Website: home-depot
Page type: customer-info-address
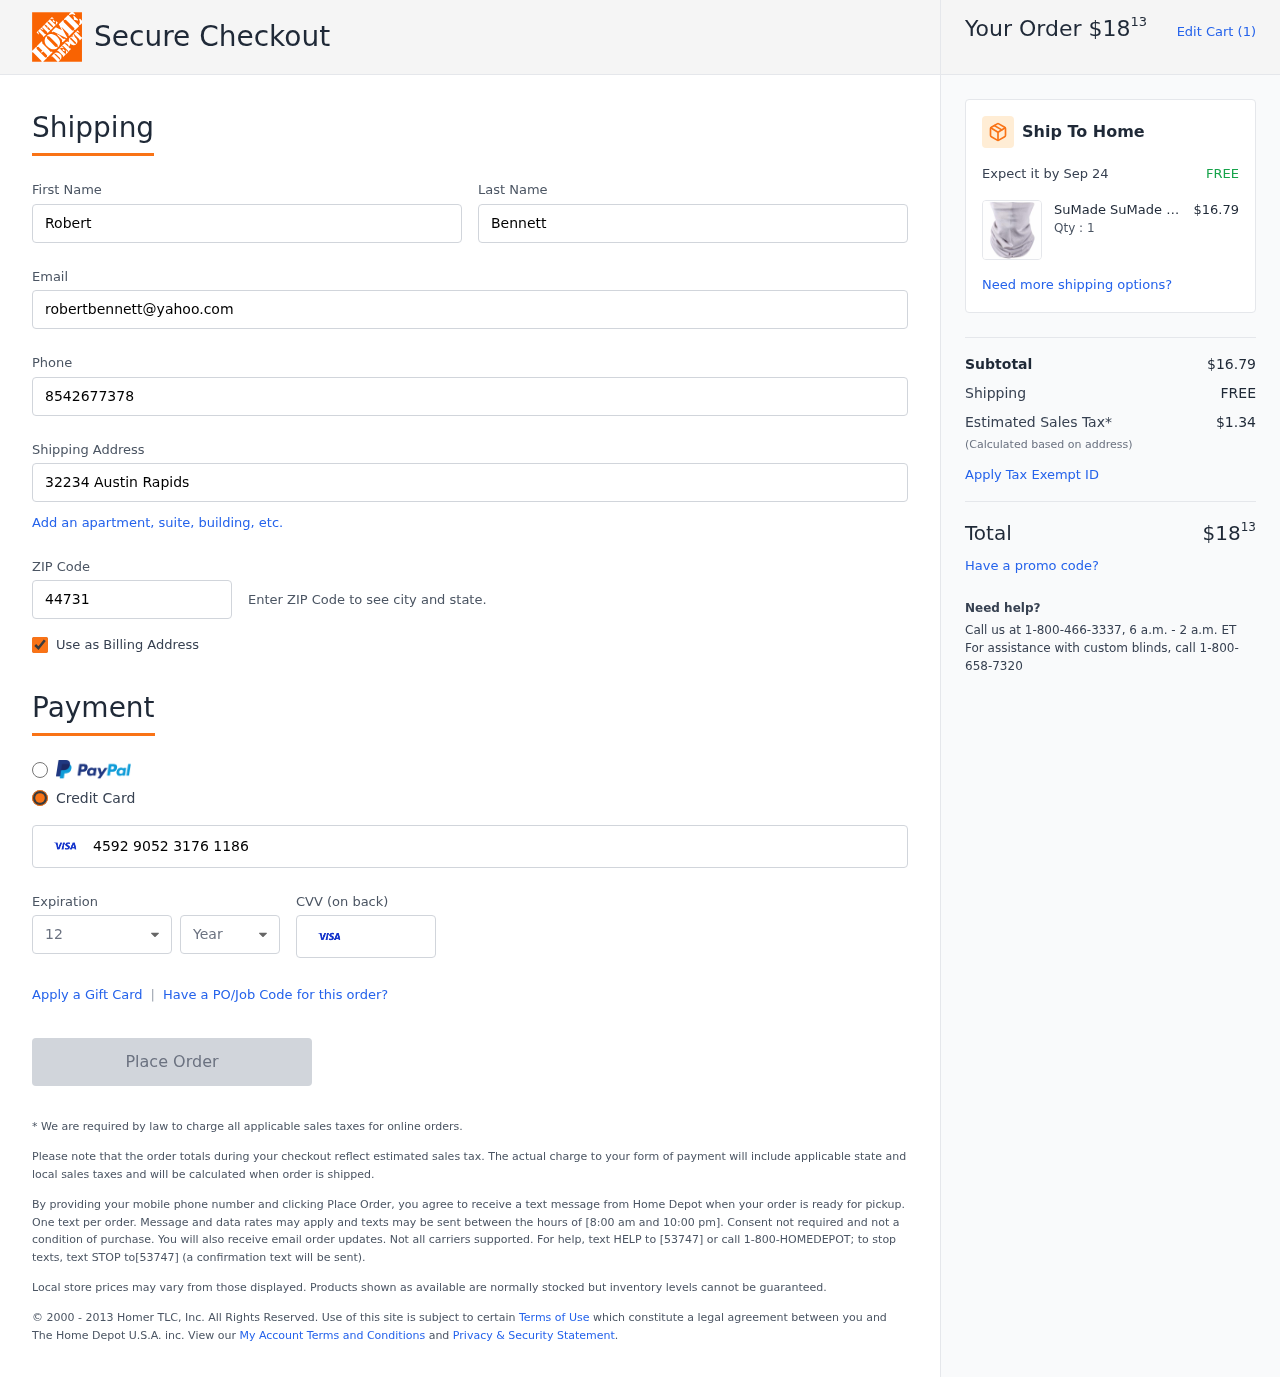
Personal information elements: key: PII_CARD_CVV
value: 591
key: PII_CARD_EXPIRY_MONTH
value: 12
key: PII_CARD_EXPIRY_YEAR
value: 29
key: PII_CARD_NUMBER
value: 4592 9052 3176 1186
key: PII_EMAIL
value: robertbennett@yahoo.com
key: PII_FIRSTNAME
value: Robert
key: PII_LASTNAME
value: Bennett
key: PII_PHONE
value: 8542677378
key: PII_POSTCODE
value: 44731
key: PII_STREET
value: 32234 Austin Rapids
Product elements: key: PRODUCT1_BRAND
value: SuMade
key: PRODUCT1_NAME
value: SuMade Unisex Headwear Face Cover Headband Magic Scarf Neck Gaiter Bandanas
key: PRODUCT1_NAME
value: SuMade Unisex Headwe...
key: PRODUCT1_PRICE
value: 16.79
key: PRODUCT1_QUANTITY
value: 1
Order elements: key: ORDER_TOTAL
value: $1813
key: ORDER_NUM_ITEMS
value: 1
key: ORDER_DELIVERY_DATE
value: Sep 24
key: ORDER_SUBTOTAL
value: $16.79
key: ORDER_SHIPPING_COST
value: FREE
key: ORDER_TAX
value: $1.34